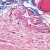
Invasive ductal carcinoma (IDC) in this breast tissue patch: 0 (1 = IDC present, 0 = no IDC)